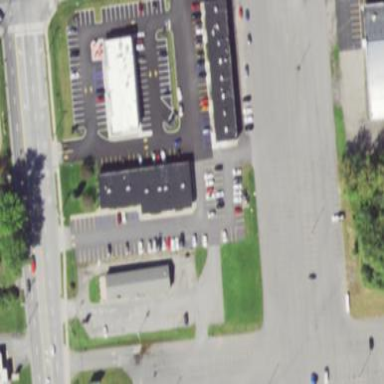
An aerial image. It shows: Retail area.